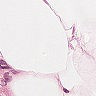
Metastatic tissue present: no